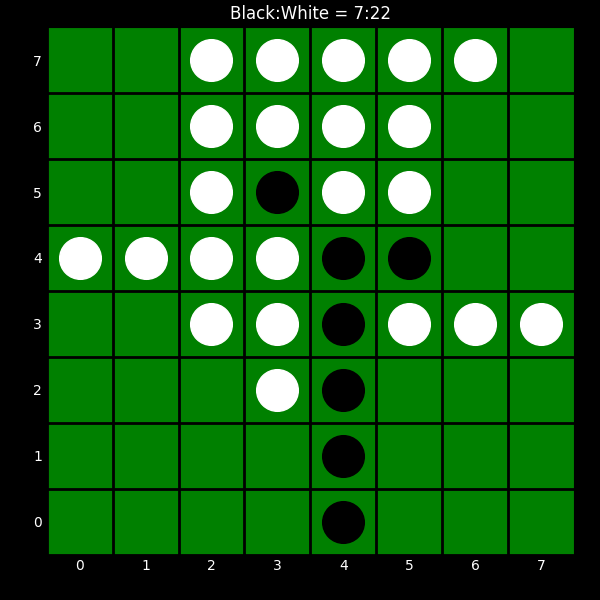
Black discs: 7
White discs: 22